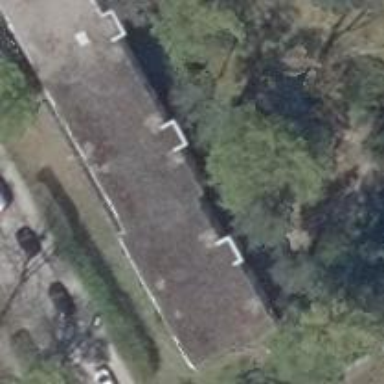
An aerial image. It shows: Apartment building with flat roof.